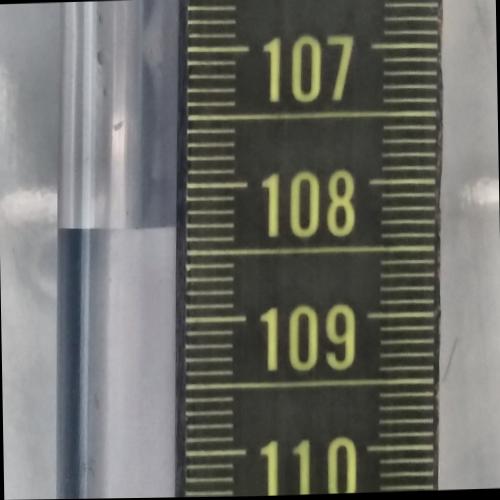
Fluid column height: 108.3 cm